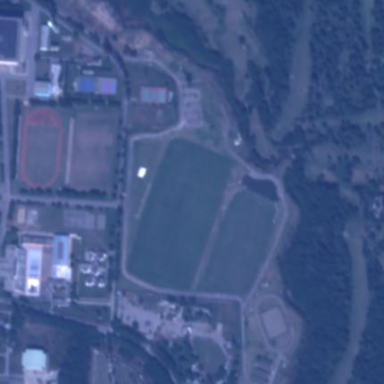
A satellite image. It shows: Equestrian pitch used for leisure and sports activities.